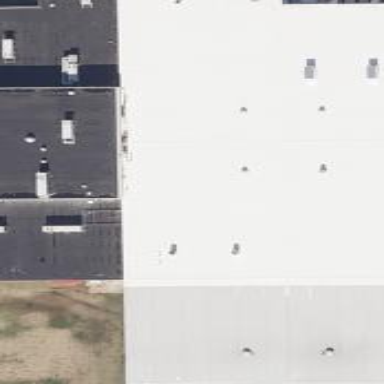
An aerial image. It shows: Warehouse.